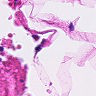
Metastatic tissue present: no